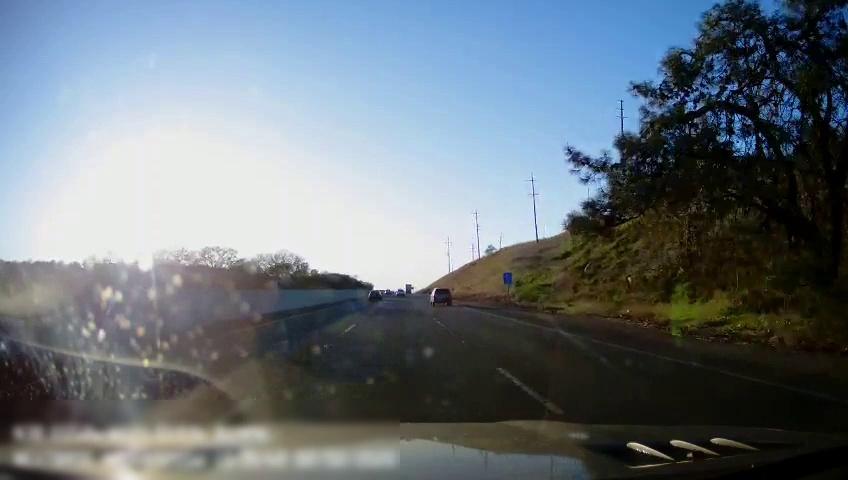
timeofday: Day
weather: Sunny
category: Drivable Space
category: Vehicles | Car
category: Vehicles | Car
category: Vehicles | Other LV
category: Lanes | Alternate Lane
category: Lanes | Current Lane
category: Lanes | Current Lane
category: Lanes | Alternate Lane